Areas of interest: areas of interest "Media Organization"
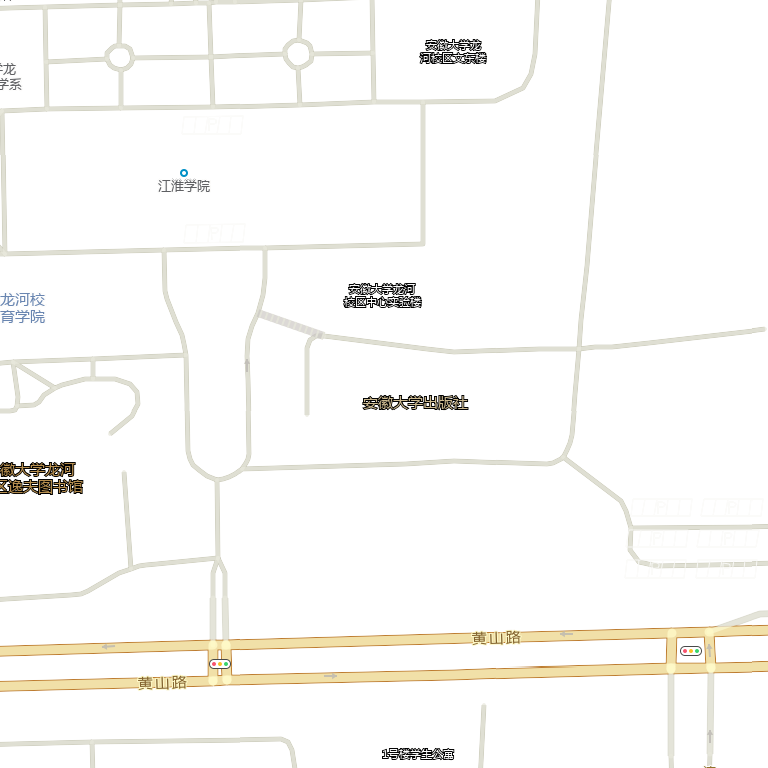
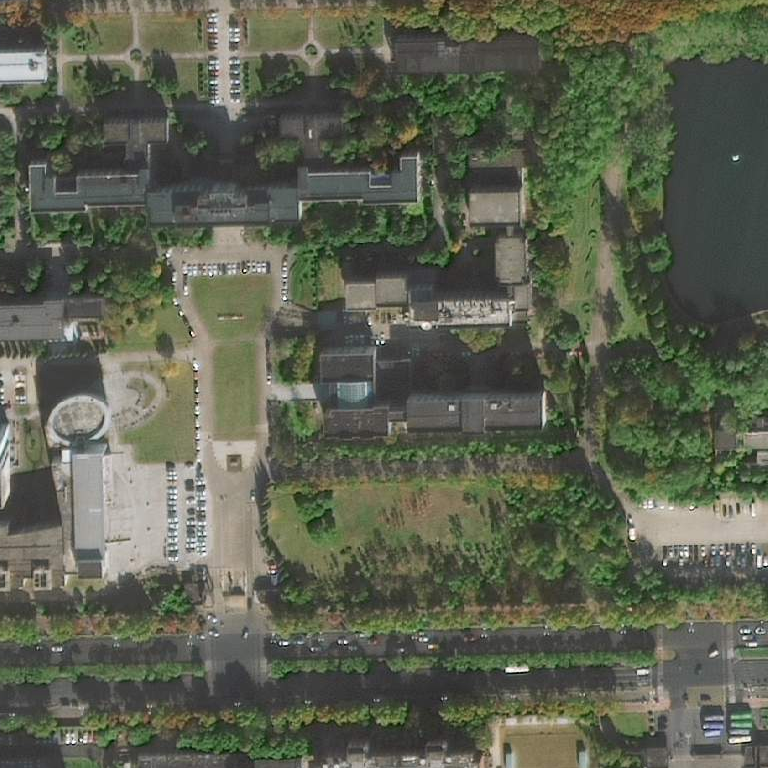